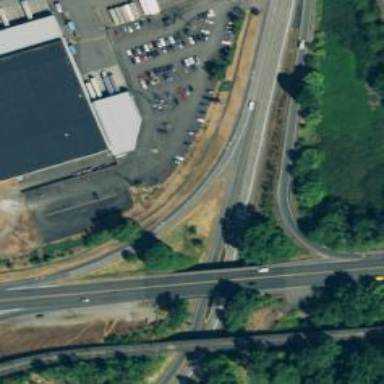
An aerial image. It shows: Trunk link highway.